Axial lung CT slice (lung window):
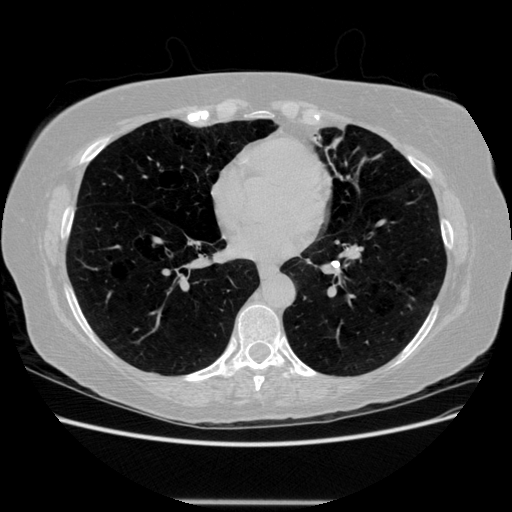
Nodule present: no